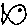
Label: fish